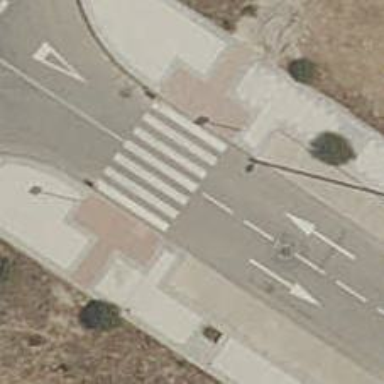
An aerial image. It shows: Uncontrolled zebra crossing on the road.